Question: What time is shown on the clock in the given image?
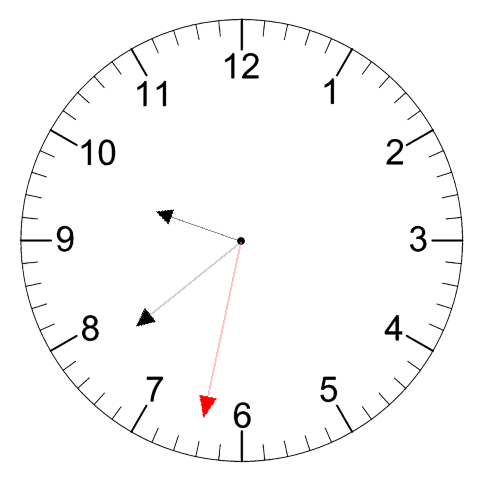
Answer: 09:38:32